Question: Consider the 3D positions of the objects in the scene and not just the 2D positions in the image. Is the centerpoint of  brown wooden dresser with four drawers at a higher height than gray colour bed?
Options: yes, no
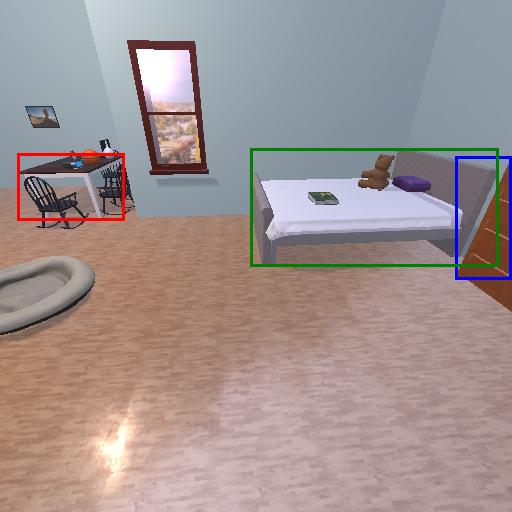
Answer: yes